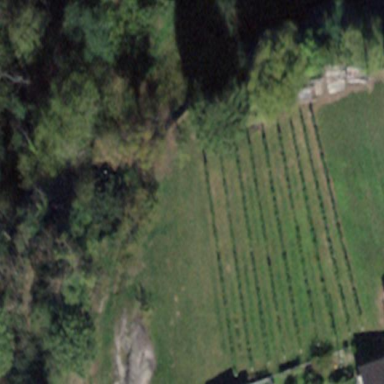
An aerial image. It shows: Vineyard where grapes are grown.